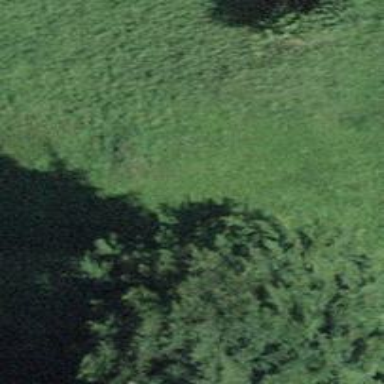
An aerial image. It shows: Path covered with grass.